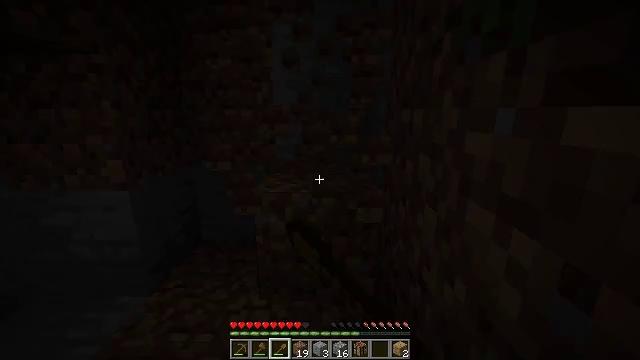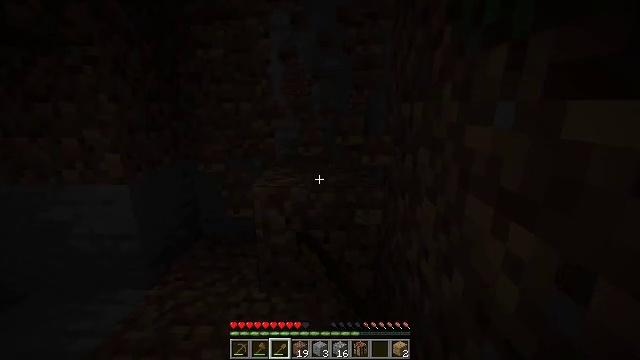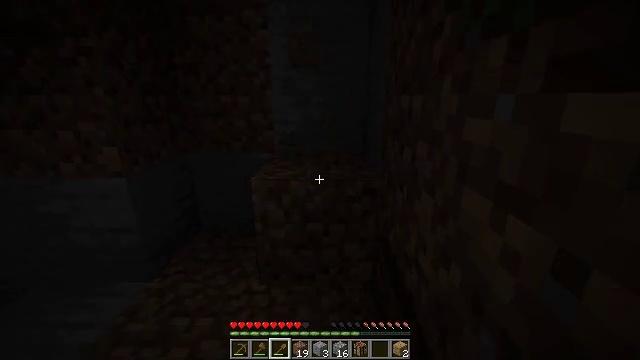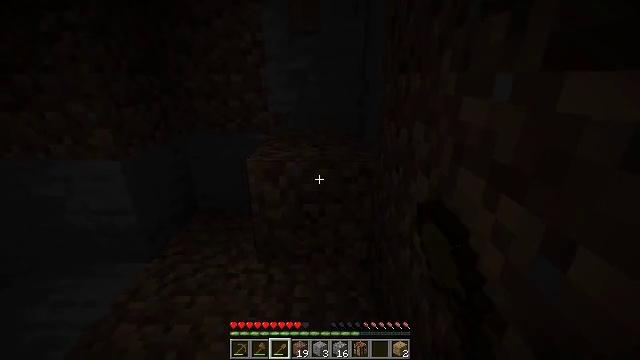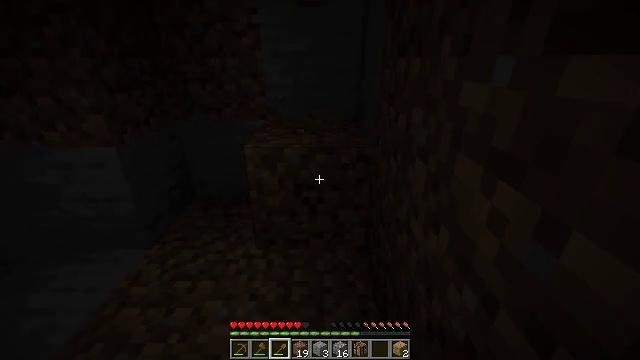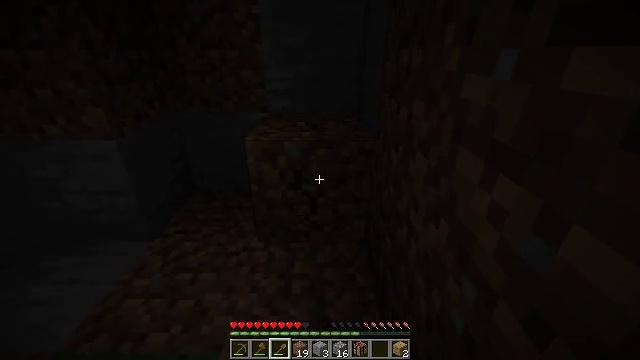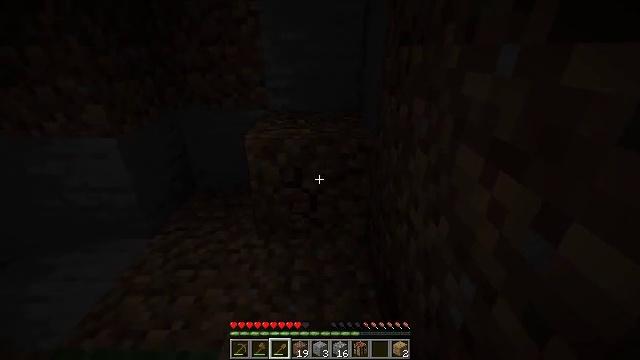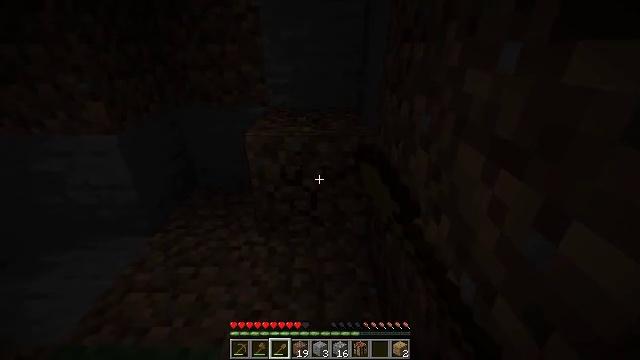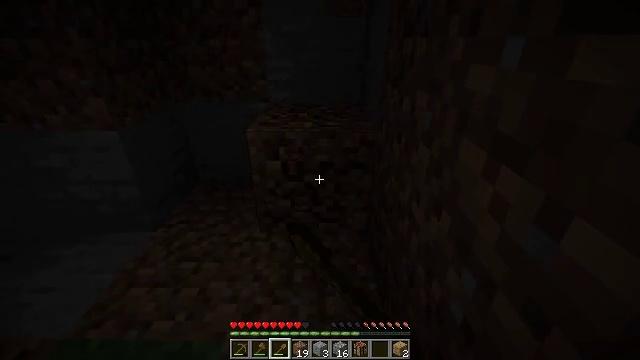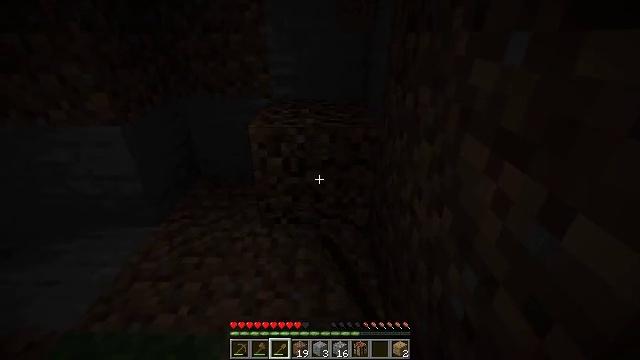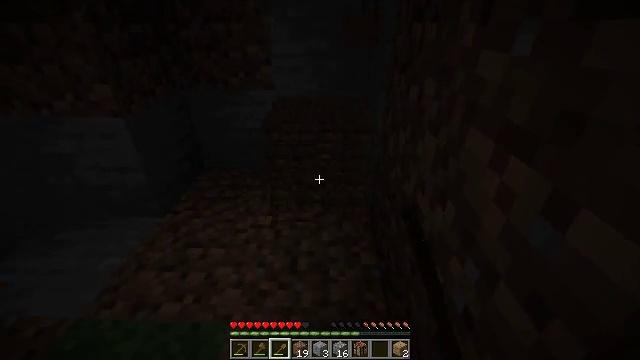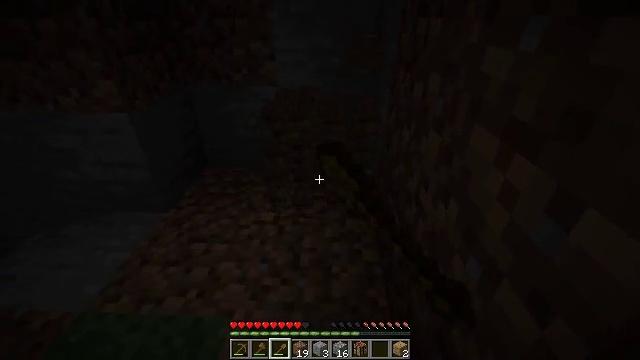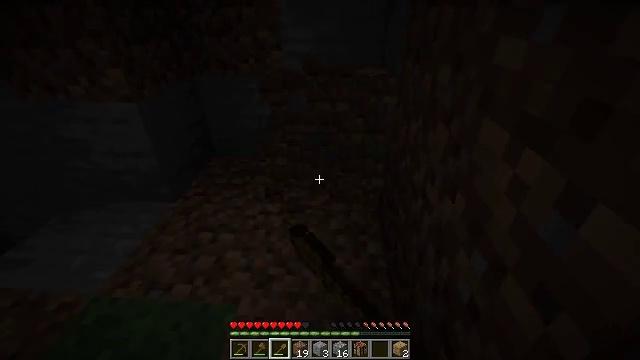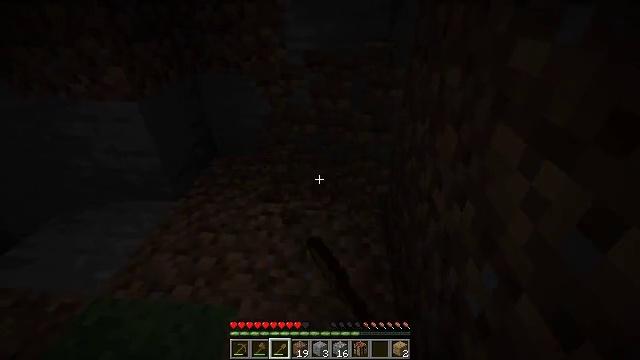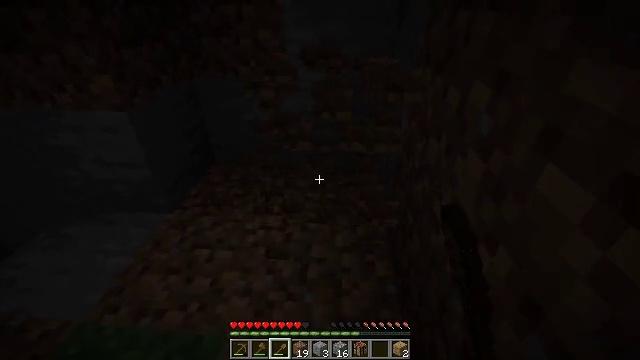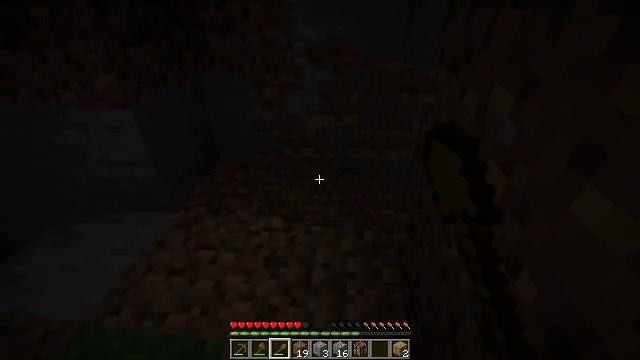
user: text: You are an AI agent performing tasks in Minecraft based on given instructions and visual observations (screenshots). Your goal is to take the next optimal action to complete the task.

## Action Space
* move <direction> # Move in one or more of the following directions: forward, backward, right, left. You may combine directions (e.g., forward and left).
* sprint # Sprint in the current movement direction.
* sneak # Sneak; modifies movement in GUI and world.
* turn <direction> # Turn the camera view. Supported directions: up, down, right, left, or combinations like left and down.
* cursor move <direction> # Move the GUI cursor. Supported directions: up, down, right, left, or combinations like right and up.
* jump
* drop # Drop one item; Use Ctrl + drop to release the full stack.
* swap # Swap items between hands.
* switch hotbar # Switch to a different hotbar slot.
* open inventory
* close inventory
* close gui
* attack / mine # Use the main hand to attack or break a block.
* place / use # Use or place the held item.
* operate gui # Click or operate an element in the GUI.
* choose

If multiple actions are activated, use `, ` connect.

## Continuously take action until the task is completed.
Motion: motion action
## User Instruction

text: Break the dirt block.
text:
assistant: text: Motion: turn down, attack / mine
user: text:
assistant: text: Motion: turn down, attack / mine
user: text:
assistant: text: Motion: turn down, attack / mine
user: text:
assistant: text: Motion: turn down, attack / mine
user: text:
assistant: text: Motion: turn down, attack / mine
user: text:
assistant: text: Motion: attack / mine
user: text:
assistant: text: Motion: attack / mine
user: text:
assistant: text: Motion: attack / mine
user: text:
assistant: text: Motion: attack / mine
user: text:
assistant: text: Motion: turn down, attack / mine
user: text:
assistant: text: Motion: attack / mine
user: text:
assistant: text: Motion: turn left and down, attack / mine
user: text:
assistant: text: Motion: move forward, attack / mine
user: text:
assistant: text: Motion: move forward, attack / mine
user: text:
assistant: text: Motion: move forward and move right, turn left, attack / mine
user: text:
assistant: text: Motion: attack / mine